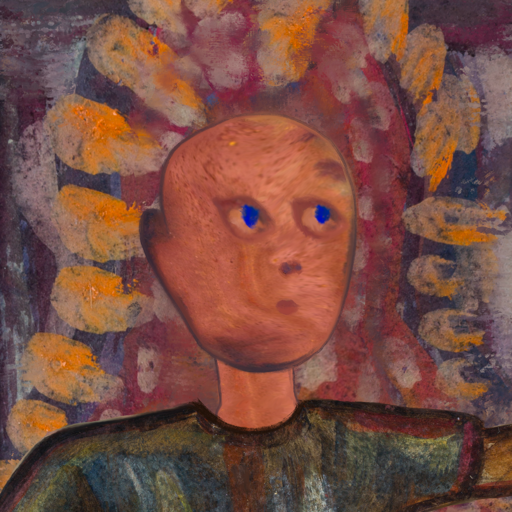
Background: Doll, Head And Neck Side: Mother_And_Son_Mother, Face Side: Mother_And_Son_Mother, Bust: Mosgoul, Hair Side: Blank, Head Accessory: Blank, Second Necklace: Blank, Necklace: Blank, Baby: Blank